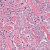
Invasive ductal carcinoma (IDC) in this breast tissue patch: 1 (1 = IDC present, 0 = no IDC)